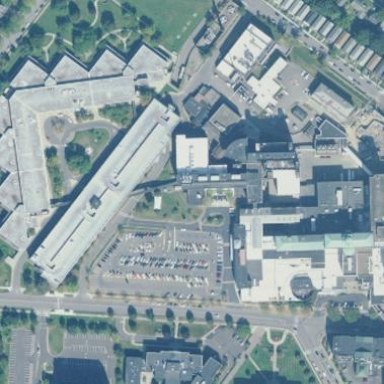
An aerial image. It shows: Hospital building.